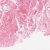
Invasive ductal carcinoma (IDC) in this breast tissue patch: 0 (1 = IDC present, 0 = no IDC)